Field crop: maize
Growth stage: 2
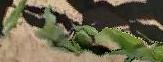
Species: maize